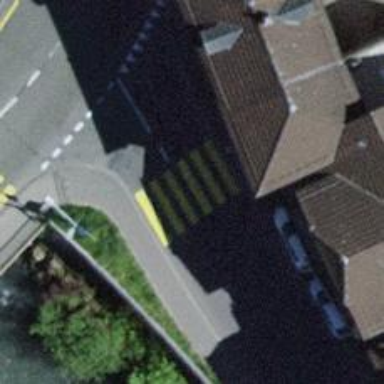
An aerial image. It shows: Marked asphalt footway with zebra crossing.